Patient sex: M
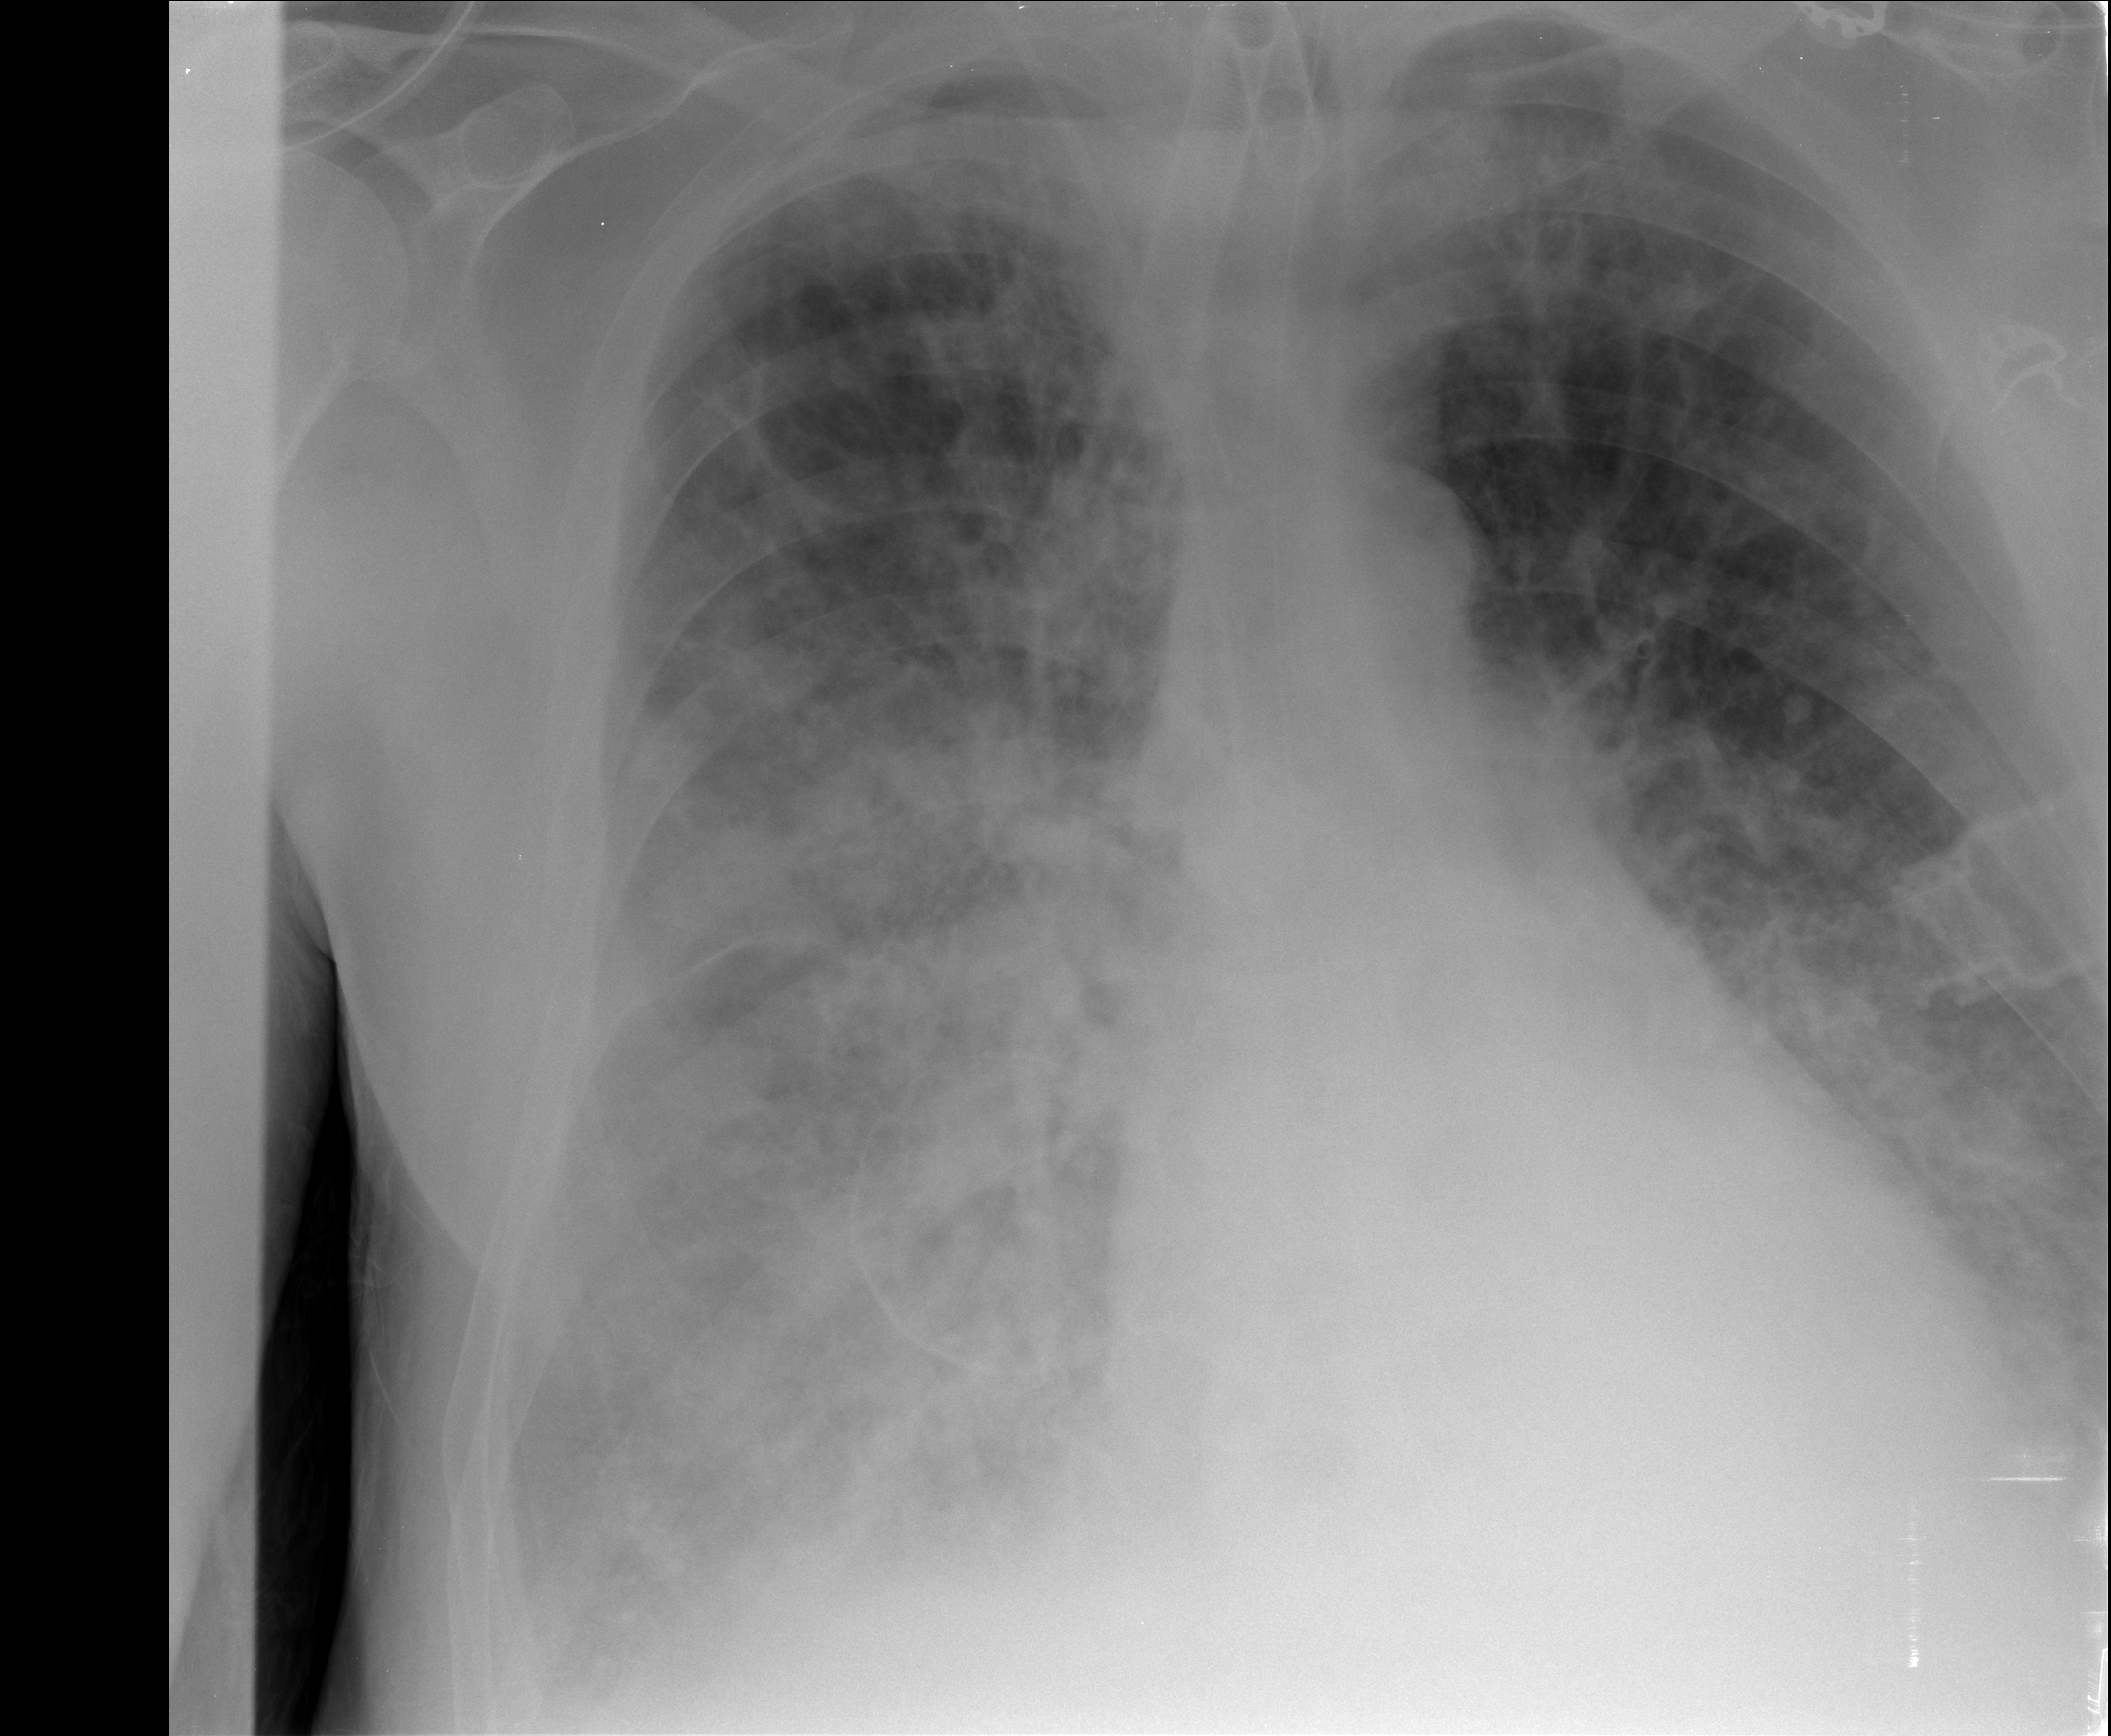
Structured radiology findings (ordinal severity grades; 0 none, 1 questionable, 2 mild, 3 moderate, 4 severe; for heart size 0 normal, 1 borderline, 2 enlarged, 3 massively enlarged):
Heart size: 1
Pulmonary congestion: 2
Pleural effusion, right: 2
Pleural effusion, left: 0
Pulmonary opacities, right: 3
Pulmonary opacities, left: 3
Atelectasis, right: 3
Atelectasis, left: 2